【题型】解答题　【知识点】平面几何　【难度】medium
在菱形 $ABCD$ 中，$\angle DAB = 60^\circ$，点 $E$ 在射线 $AB$ 上，连接 $CE$、$BD$。

(1) 如图，当点 $E$ 是边 $AB$ 的中点，求 $\angle ECD$ 的正切值；

(2) 如图，当点 $E$ 在线段 $AB$ 的延长线上，连接 $DE$ 与边 $BC$ 交于点 $F$，如果 $AD = 6$，$\triangle EFC$ 的面积等于 $3\sqrt{3}$，求 $EF$ 的长；

(3) 当点 $E$ 在边 $AB$ 上，$CE$ 与 $BD$ 交于点 $H$，连接 $DE$ 并延长 $DE$ 与 $CB$ 的延长线交于点 $G$，如果 $AD = 6$，$\triangle BCH$ 与以点 $E$、$G$、$B$ 所组成的三角形相似，求 $AE$ 的长。
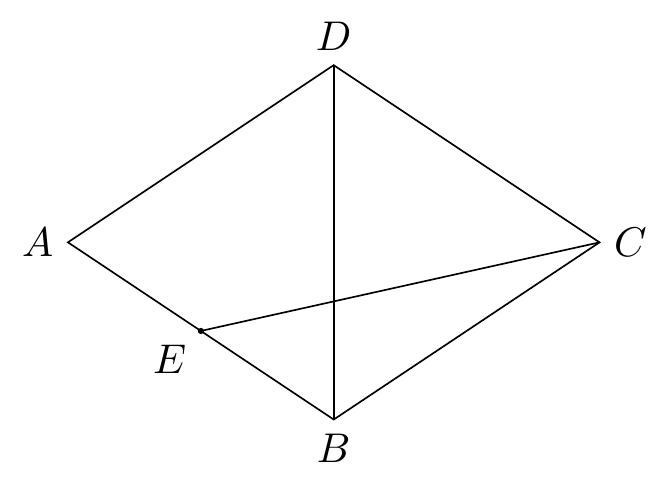
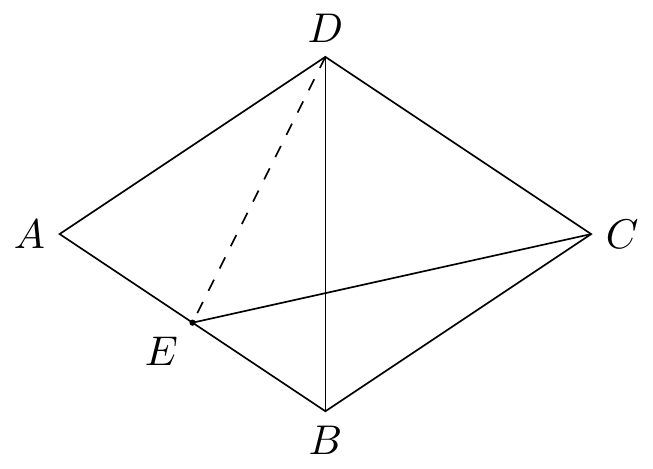
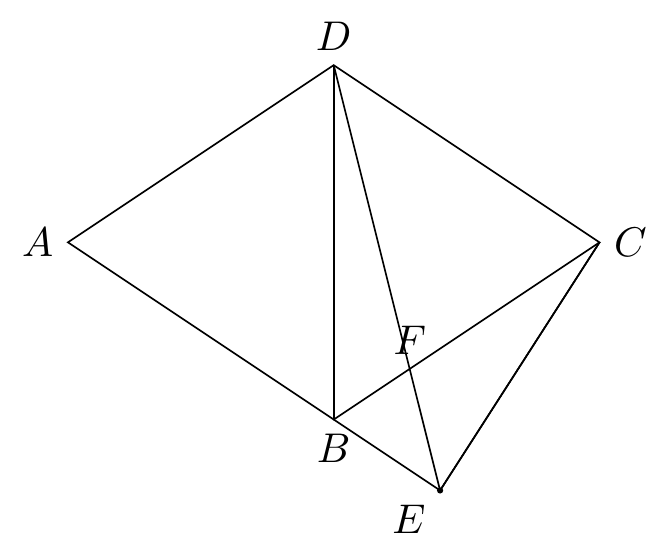
【解答】
（1）解：连接 $DE$，

$\because$ 四边形 $ABCD$ 是菱形，

$\therefore DC \parallel AB$，$DA = AB = DC$，

$\because \angle DAB = 60^\circ$，

$\therefore \triangle ABD$ 是等边三角形，

$\because$ 点 $E$ 是边 $AB$ 的中点，

$\therefore AE = EB = \frac{1}{2} AB$，$DE \perp AB$，

$\therefore \angle AED = 90^\circ$，

$\because DC \parallel AB$，

$\therefore \angle AED = \angle CDE = 90^\circ$，

设 $AE = x$，

$\therefore AD = CD = 2x$，$DE = \sqrt{3}x$，

在 $Rt \triangle CDE$ 中，$\tan \angle ECD = \frac{DE}{CD} = \frac{\sqrt{3}x}{2x} = \frac{\sqrt{3}}{2}$，

$\therefore \angle ECD$ 的正切值是 $\frac{\sqrt{3}}{2}$。

（2）解：取 $AB$ 的中点 $M$，连接 $DM$，

由（1）可知：$DM \perp AB$，$AM = MB = \frac{1}{2} AB$，

$\because AD = 6$，

$\therefore CD = AB = 6$，

$\therefore AM = BM = 3$，

由勾股定理得：$DM = \sqrt{AD^2 - AM^2} = 3\sqrt{3}$，

$\because DC \parallel AB$，

$\therefore S_{\triangle DEC} = \frac{1}{2} CD \times DM = 9\sqrt{3}$，

$\because \triangle EFC$ 的面积等于 $3\sqrt{3}$，

$\therefore S_{\triangle DEC} : S_{\triangle EFC} = 3$，

$\because \triangle DEC$ 与 $\triangle EFC$ 是同高的，设这个高为 $h$，

$S_{\triangle DEC} : S_{\triangle EFC} = \left( \frac{1}{2} DE \times h \right) : \left( \frac{1}{2} EF \times h \right) = DE : EF = 3$，

$\therefore DF = 2EF$，

$\because AE \parallel CD$，

$\therefore \frac{BE}{CD} = \frac{EF}{DF} = \frac{1}{2}$，

$\therefore BE = 3$，

$\therefore ME = 6$，

在 $Rt \triangle DME$ 中，$DE^2 = DM^2 + ME^2$，

$\therefore DE = 3\sqrt{7}$，

$\therefore EF = \sqrt{7}$。

（3）过 $E$ 作 $EN \perp CG$ 于点 $N$，

由（1）得：$\triangle ABD$ 是等边三角形，

$\therefore \angle ADB = \angle ABD = 60^\circ$，

$\because AD \parallel CB$，

$\therefore \angle ABG = \angle A = 60^\circ$，$\angle DBC = \angle ADB = 60^\circ = \angle DCB$，

$\therefore \angle EBG = \angle HBC = 60^\circ$，

$\therefore \angle GEB = \angle BDE + \angle ABD > 60^\circ$，$\angle HCB < \angle DCB = 60^\circ$，

$\therefore \angle GEB \neq \angle HCB$，

$\because \triangle BCH$ 与以点 $E$、$G$、$B$ 所组成的三角形相似，

$\therefore$ 点 $C$ 只能与点 $G$ 对应，

$\therefore \angle G = \angle BCG$，

$\therefore EG = EC$，

$\therefore GN = CN$，

设 $AE = x$，则 $BE = 6 - x$，

在 $Rt \triangle BEN$ 中，$\cos \angle EBN = \frac{BN}{BE}$，

$\therefore BN = \frac{6 - x}{2}$，

$\because BC = AD = 6$，

$\therefore BG = 12 - x$，

$\because AD \parallel CB$，

$\therefore \frac{AD}{BG} = \frac{AE}{BE}$，

$\therefore \frac{6}{12 - x} = \frac{x}{6 - x}$，

解得：$x_1 = 9 - 3\sqrt{5}$，$x_2 = 9 + 3\sqrt{5}$（舍去），

$\therefore AE = 9 - 3\sqrt{5}$。
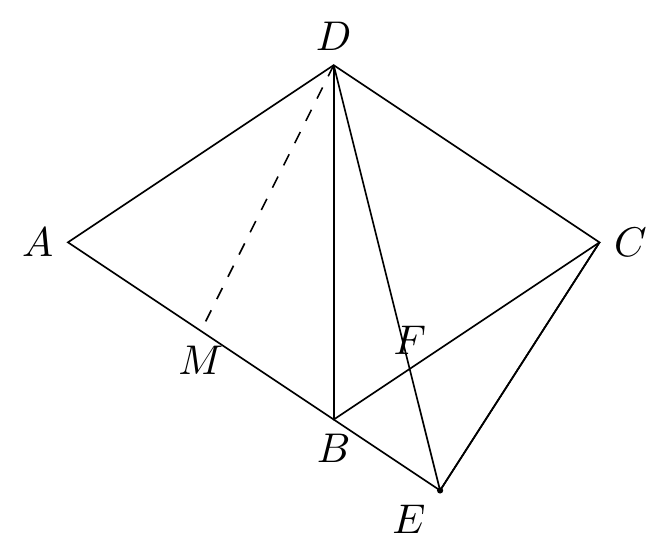
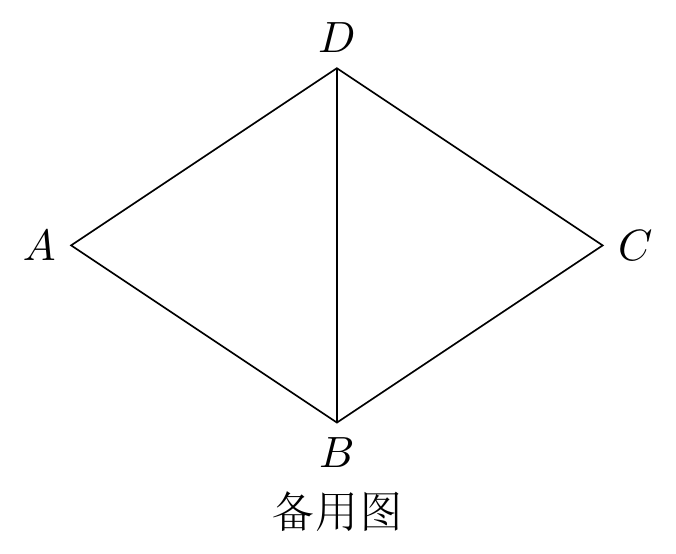
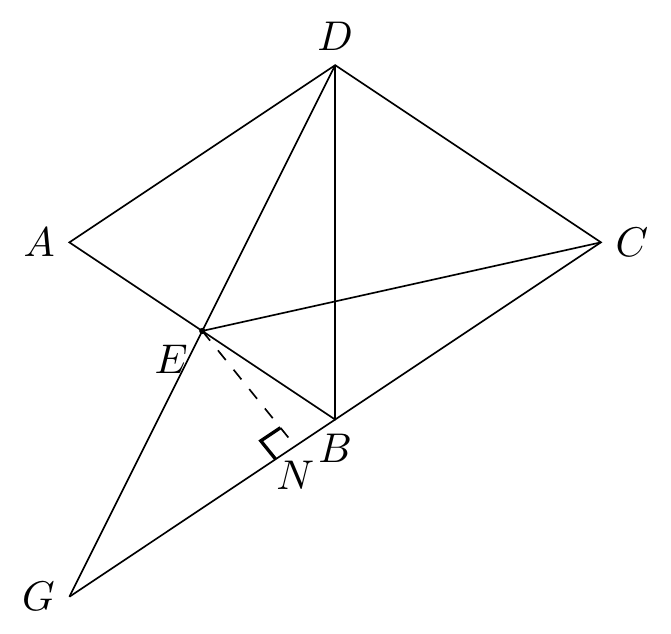